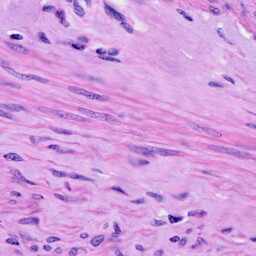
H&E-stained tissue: Cervix